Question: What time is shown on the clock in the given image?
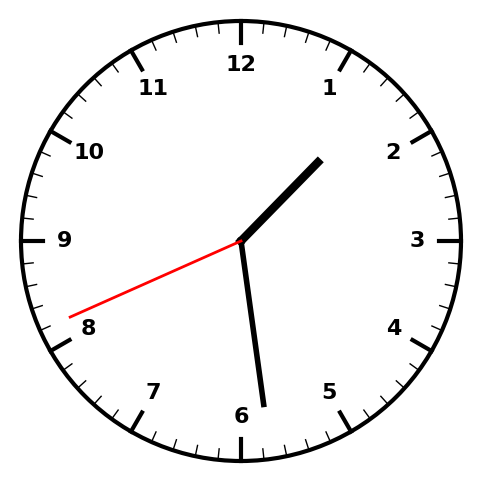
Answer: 01:28:41